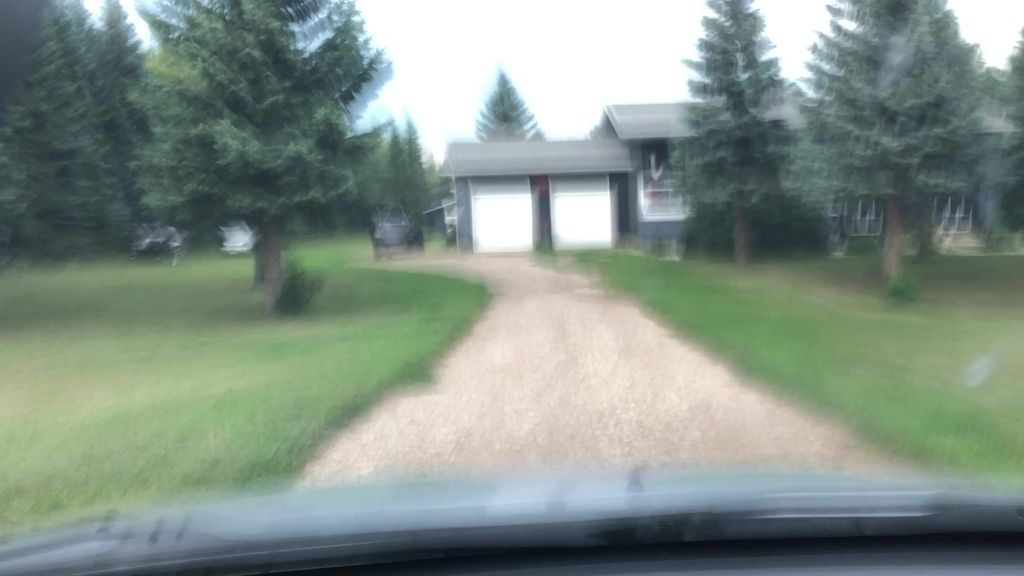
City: edmonton